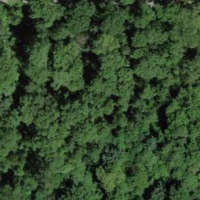
EUNIS habitat code: 41
Species observed at this site:
Circaea lutetiana
Lamium galeobdolon